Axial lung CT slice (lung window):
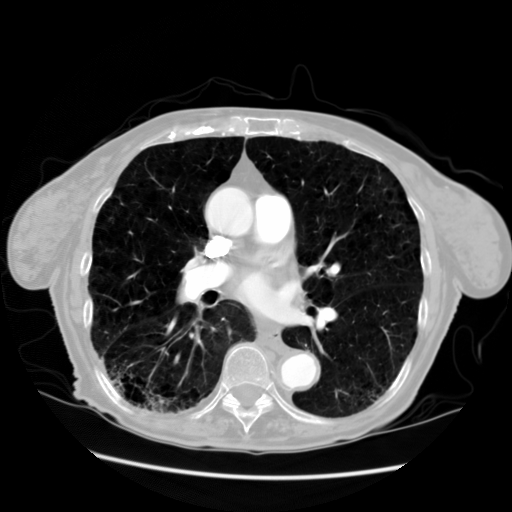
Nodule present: no